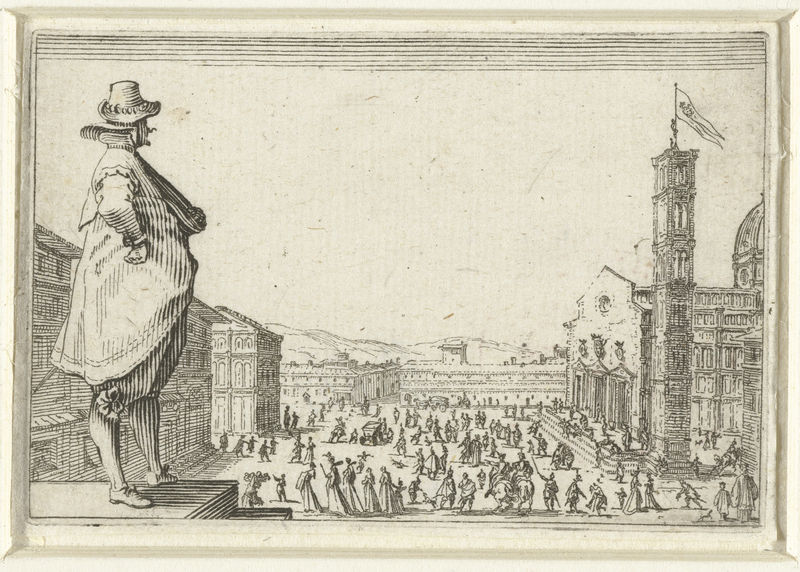
Titel: Man met hoed bij de Piazza del Duomo te Florence
Künstler: Jacques Callot
Standort: Amsterdam
Institution: Rijksmuseum
Schlagwörter: church, crowd, fight, hat, men, people, steps, sword, white, women, arm, black, old, portrait, windows, horses, man, sky, building, hills, tower, drawing, black and white, coat, monument, flag, town, city, ancient, cape, dome, cathedral, square, buildings, back, shoes, pencil, legs, war, carriage, horse, cityscape, spire, outdoor, standing, mustache, piazza, tuscany, medici, staturn, coloniel, collonize